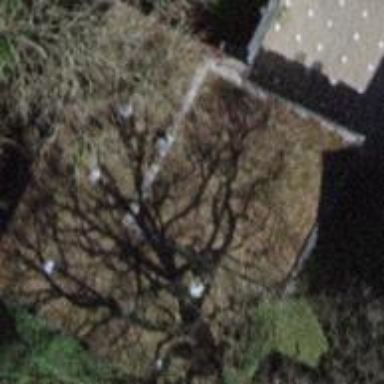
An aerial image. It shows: Garage building.